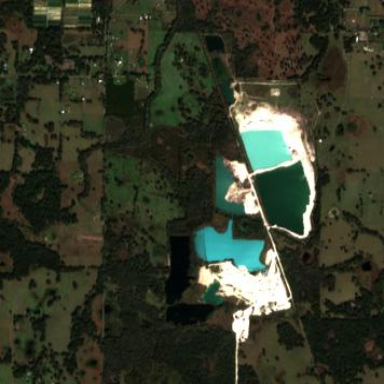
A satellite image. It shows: Quarry area.